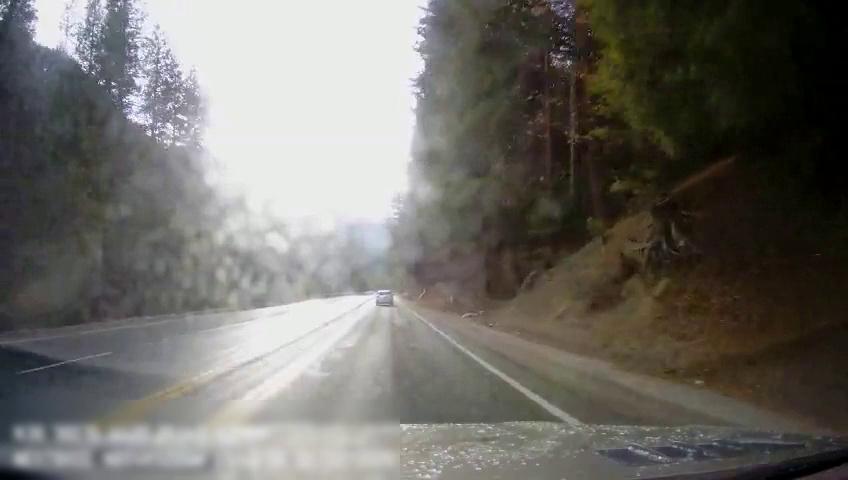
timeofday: Day
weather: Sunny
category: Drivable Space
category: Vehicles | Car
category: Lanes | Opposite Lane
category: Lanes | Opposite Lane
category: Lanes | Opposite Lane
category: Lanes | Opposite Lane
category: Lanes | Current Lane
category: Lanes | Current Lane
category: Lanes | Current Lane